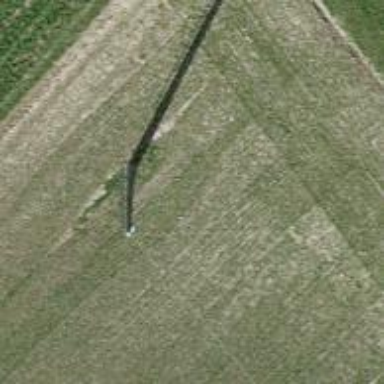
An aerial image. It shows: Mast tower used for communication.